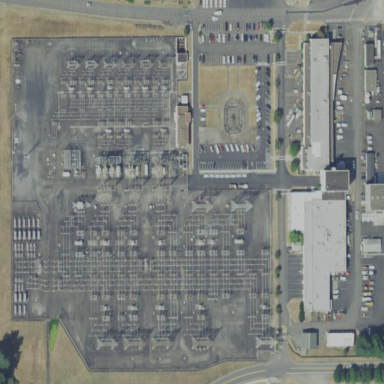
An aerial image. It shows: Distribution level power substation.